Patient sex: F
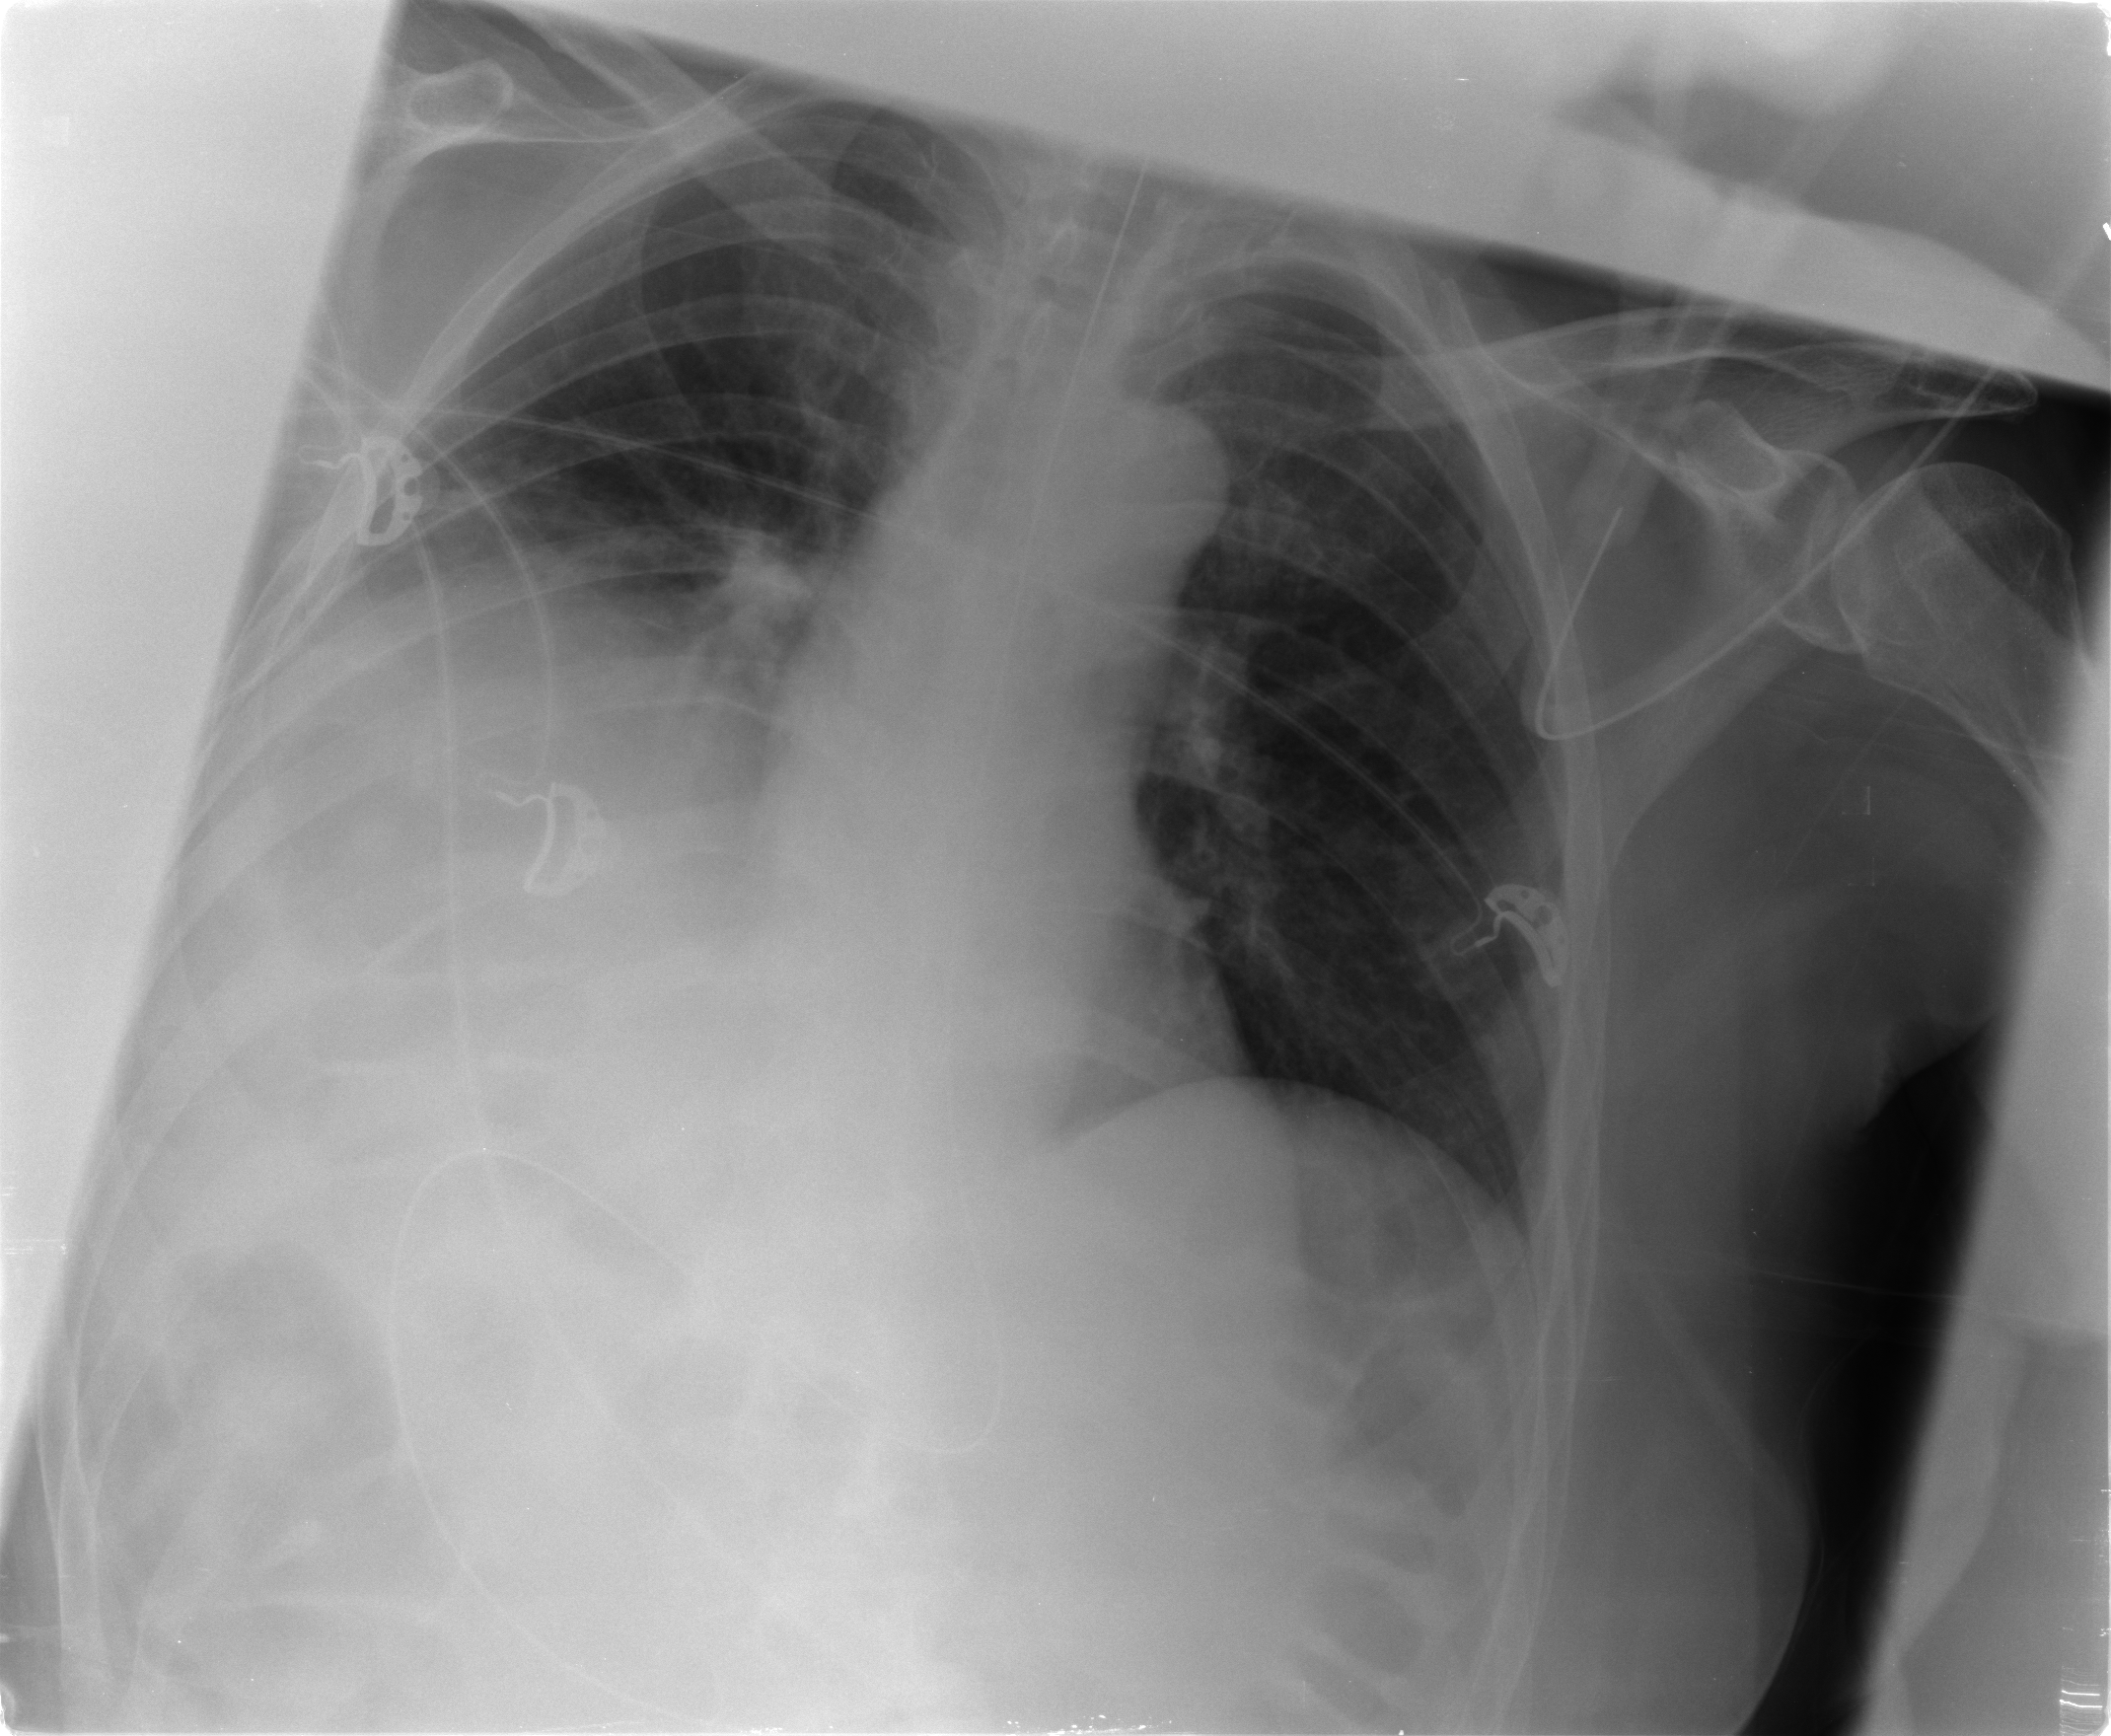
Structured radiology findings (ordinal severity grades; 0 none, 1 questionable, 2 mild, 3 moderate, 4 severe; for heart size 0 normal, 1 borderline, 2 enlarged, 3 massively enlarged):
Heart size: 1
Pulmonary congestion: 1
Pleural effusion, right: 2
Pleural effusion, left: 0
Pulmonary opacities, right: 0
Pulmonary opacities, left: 0
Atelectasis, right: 2
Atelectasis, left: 0